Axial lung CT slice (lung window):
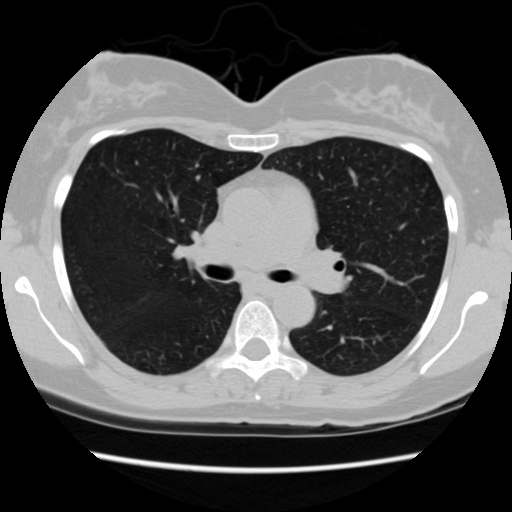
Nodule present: no